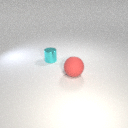
large red rubber sphere to the right of small cyan metal cylinder